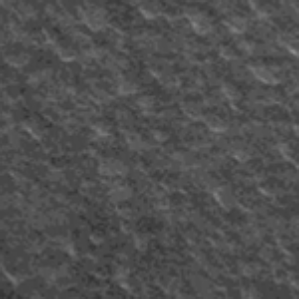
Label: frost